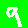
Digit: 9